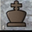
Piece: bK